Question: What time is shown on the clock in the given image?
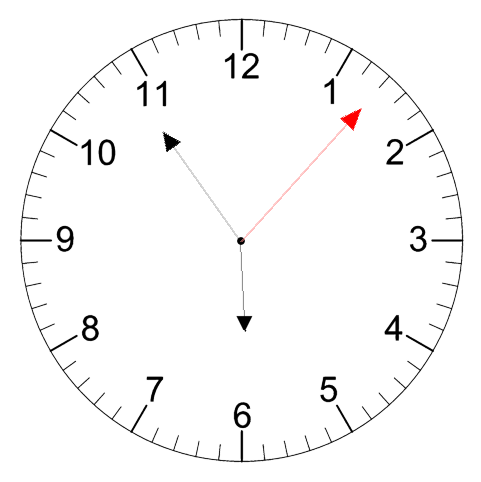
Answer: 05:54:07